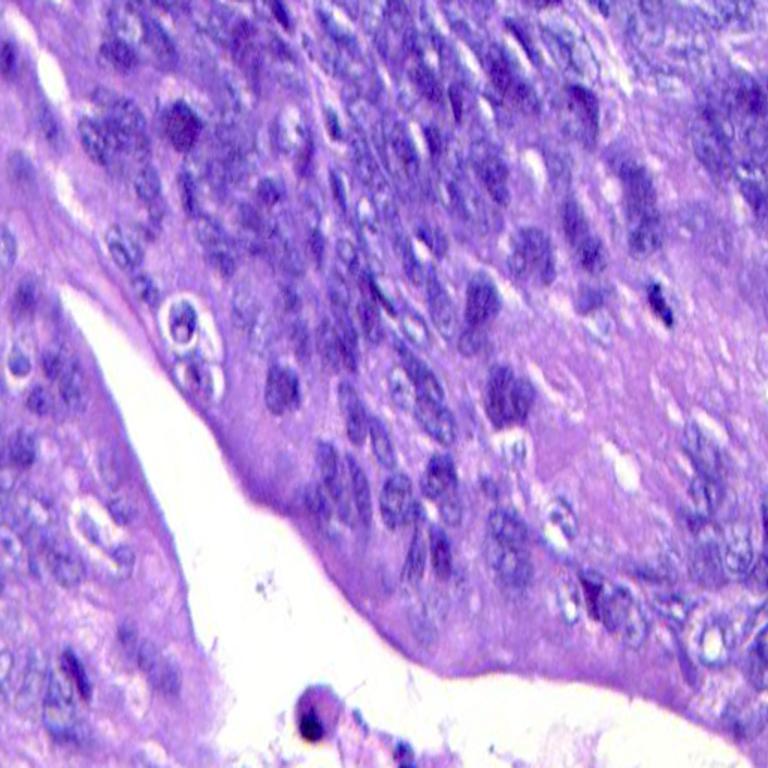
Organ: colon
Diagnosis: adenocarcinomas